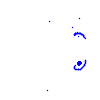
Particle: pion